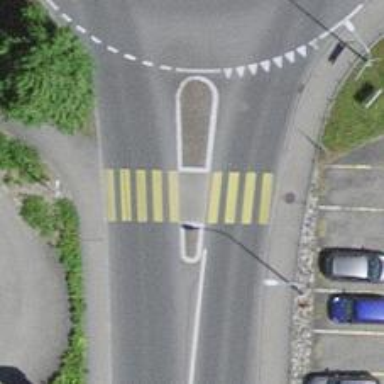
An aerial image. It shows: Uncontrolled zebra crossing with pedestrian island.